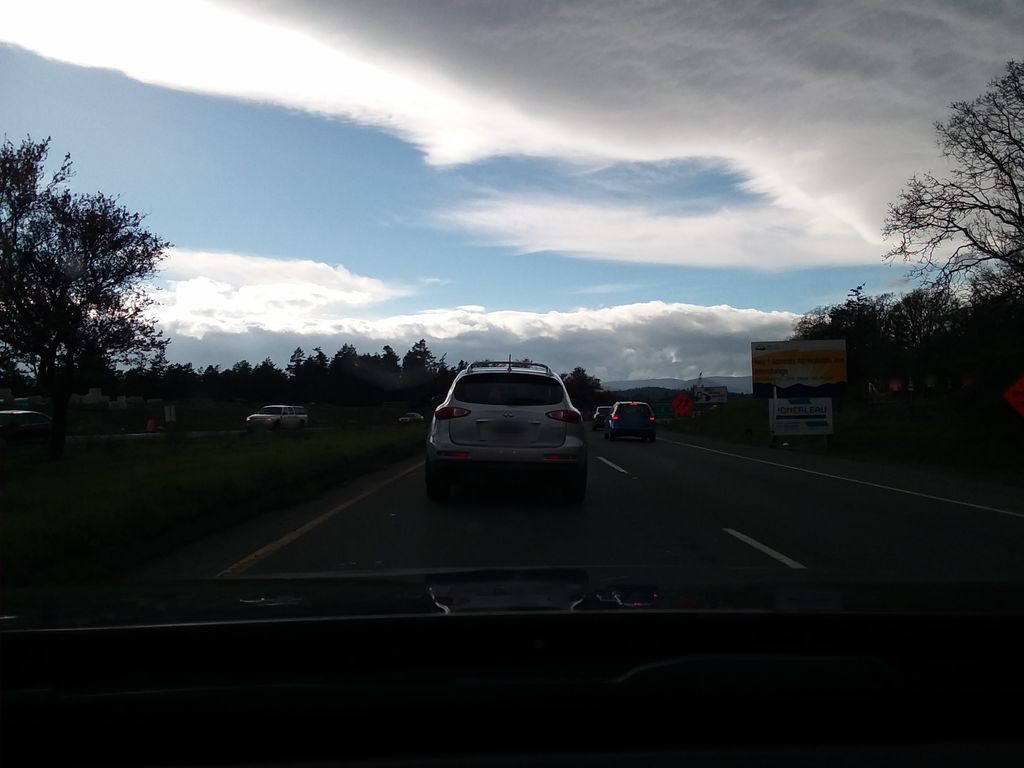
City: victoria